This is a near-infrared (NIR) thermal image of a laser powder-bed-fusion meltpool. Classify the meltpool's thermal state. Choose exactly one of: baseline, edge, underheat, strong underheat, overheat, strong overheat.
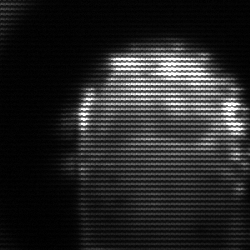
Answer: baseline